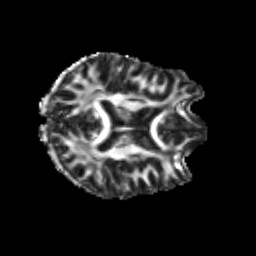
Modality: FA
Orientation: axial
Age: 29
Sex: male
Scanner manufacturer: siemens
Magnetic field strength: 3 T
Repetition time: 3.5 s
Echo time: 0.104 s